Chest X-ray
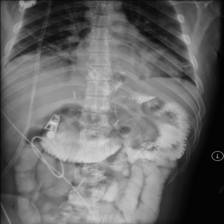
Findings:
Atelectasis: negative
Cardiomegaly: negative
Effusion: negative
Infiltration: negative
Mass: negative
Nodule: negative
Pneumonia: negative
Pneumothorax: negative
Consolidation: negative
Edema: negative
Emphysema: negative
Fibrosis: negative
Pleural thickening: negative
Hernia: negative